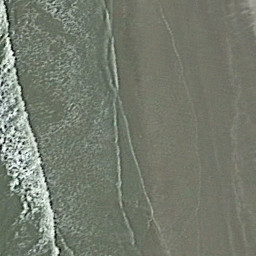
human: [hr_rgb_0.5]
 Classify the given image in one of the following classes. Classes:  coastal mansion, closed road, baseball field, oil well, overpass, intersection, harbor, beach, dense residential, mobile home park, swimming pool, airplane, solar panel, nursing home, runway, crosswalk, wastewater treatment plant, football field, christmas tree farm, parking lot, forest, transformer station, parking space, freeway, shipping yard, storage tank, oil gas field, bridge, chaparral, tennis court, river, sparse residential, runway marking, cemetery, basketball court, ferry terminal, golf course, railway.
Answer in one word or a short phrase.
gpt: beach